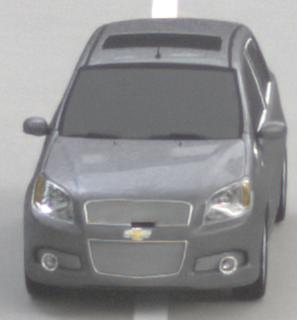
Make: Chevrolet
Model: Aveo 1.2
Detailed model: Aveo
Model produced from: 2008/06
Model produced until: 2011/01
Doors: 3
Color: gray
Road condition: dry road
Daytime: morning or afternoon
Contrast: low contrast